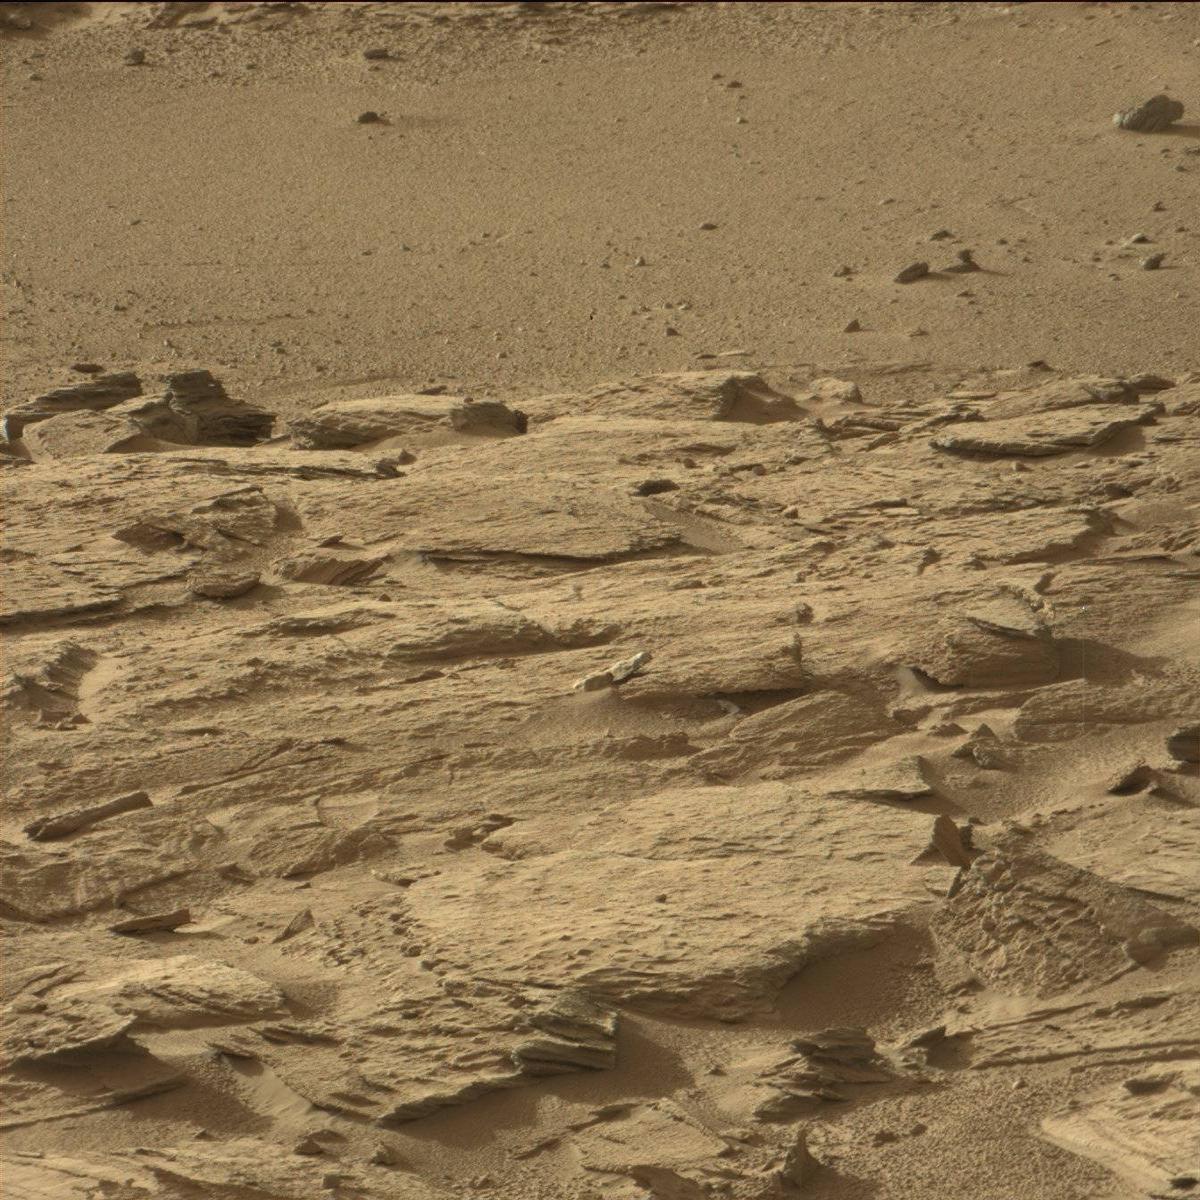
Terrain classes present: Bedrock, Sand / Soil